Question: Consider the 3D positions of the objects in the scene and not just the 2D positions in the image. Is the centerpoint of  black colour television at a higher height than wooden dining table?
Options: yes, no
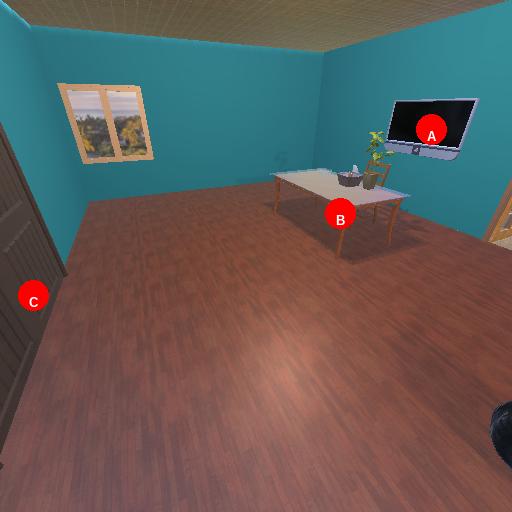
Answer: yes